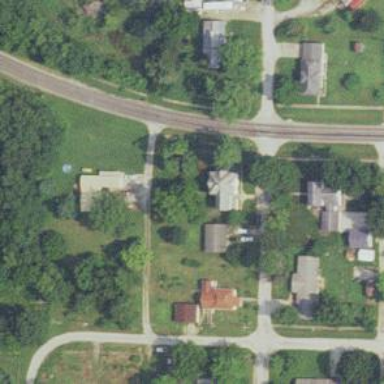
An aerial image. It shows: Alley classified as service road.